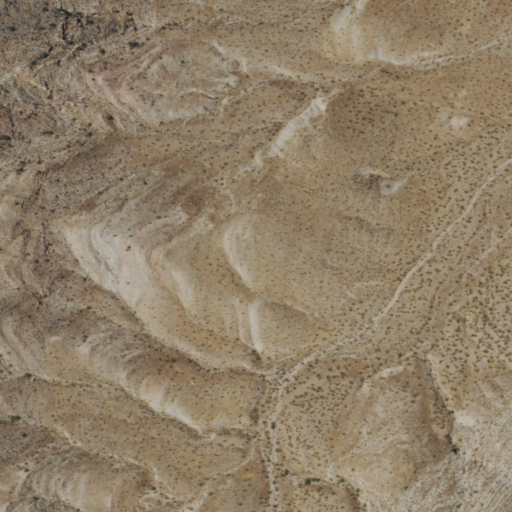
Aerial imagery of ridge(s) in Nevada named Lime Ridge containing shrub and grassland